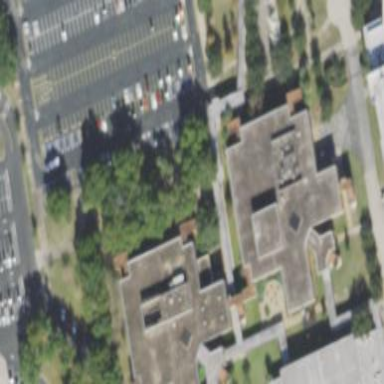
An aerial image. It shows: College building.